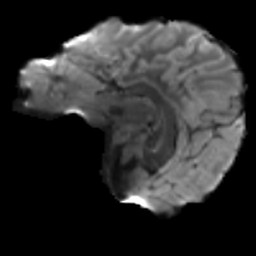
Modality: T2w
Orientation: sagittal
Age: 30
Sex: female
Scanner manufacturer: siemens
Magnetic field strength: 3 T
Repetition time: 3.5 s
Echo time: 0.086 s